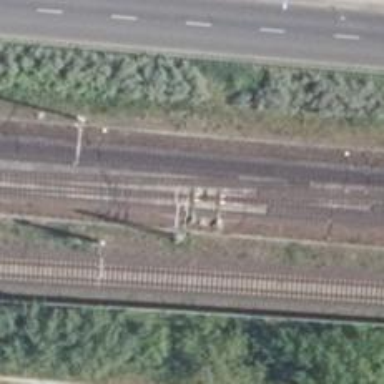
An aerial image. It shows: Railway with electrified contact lines.